Interaction volume radius: 5 \u00c5
Interaction volume height: 45 \u00c5
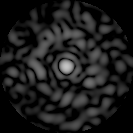
Disorder parameter: 0.8389